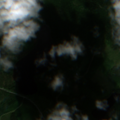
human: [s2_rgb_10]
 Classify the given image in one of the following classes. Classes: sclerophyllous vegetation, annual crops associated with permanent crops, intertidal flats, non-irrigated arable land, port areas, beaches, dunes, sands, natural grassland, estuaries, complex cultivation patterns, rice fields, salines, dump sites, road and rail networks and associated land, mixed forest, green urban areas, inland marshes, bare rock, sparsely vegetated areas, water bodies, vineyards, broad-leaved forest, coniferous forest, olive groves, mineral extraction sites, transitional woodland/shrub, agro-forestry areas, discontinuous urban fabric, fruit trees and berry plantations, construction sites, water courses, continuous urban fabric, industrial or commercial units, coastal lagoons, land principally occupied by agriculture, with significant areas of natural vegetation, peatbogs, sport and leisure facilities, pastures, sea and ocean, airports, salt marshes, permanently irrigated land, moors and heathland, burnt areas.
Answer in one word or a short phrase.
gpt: broad-leaved forest, coniferous forest, mixed forest, transitional woodland/shrub